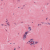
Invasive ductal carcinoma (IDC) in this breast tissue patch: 0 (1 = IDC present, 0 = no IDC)